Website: lowes
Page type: receipt
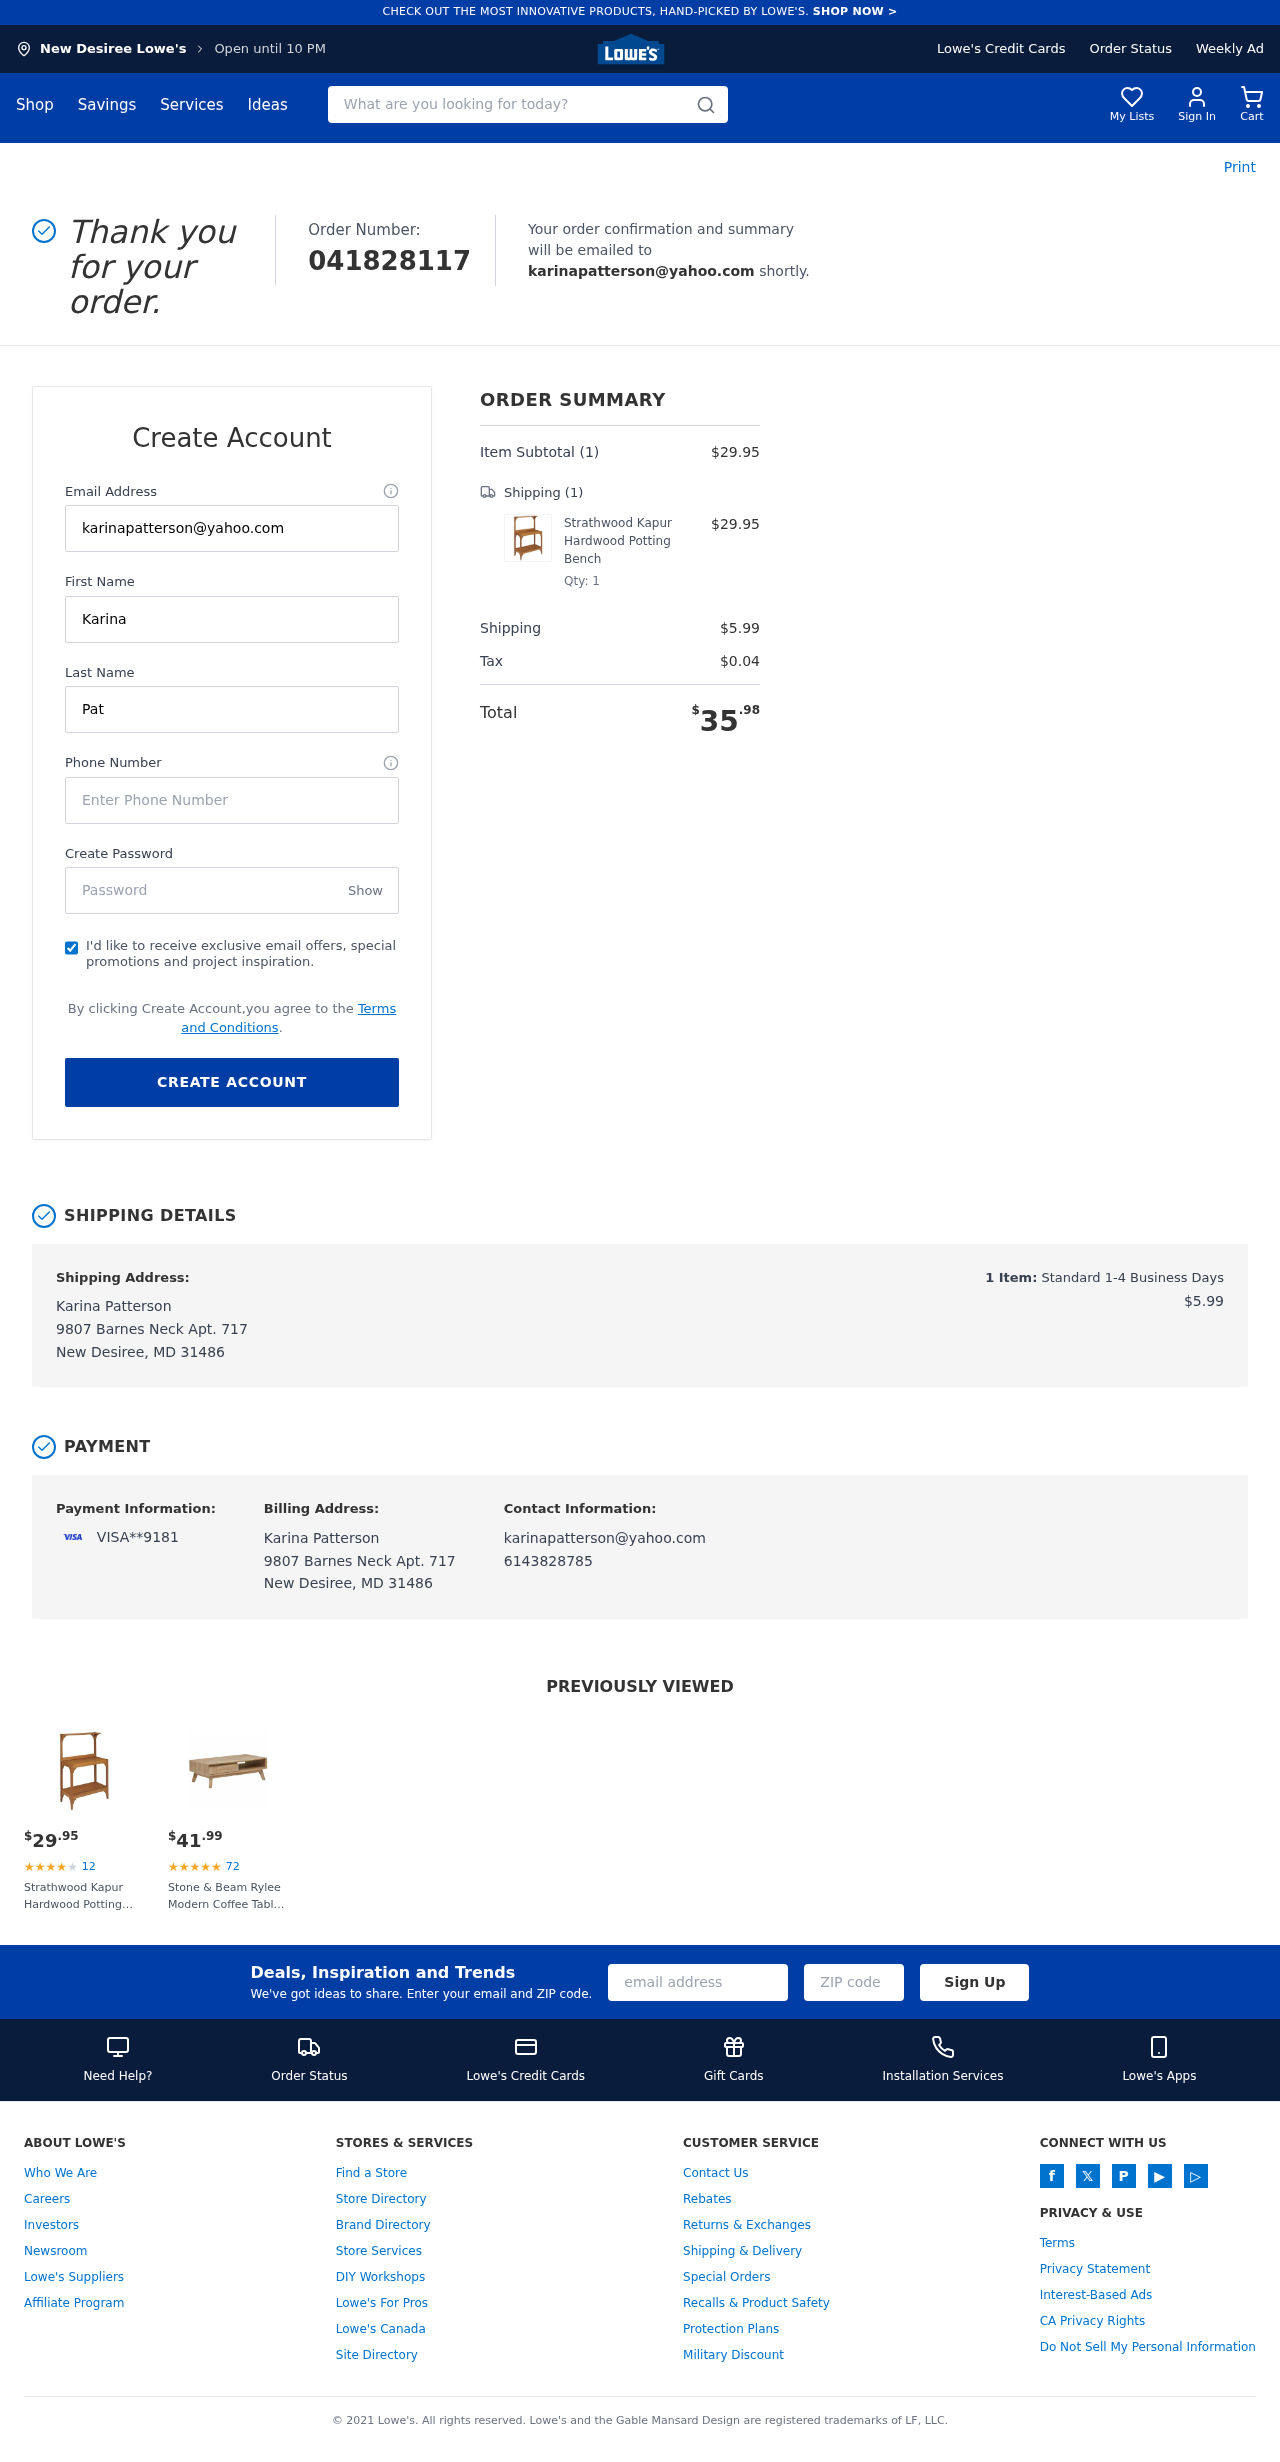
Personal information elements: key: PII_CARD_LAST4
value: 9181
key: PII_CARD_TYPE
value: VISA
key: PII_CITY
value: New Desiree
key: PII_EMAIL
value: karinapatterson@yahoo.com
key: PII_FULLNAME
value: Karina Patterson
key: PII_PHONE
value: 6143828785
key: PII_STREET
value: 9807 Barnes Neck Apt. 717
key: PII_FIRSTNAME
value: Karina
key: PII_LASTNAME
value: Patterson
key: PII_CITY_STATE_ZIP
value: New Desiree, MD 31486
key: PII_FULLNAME2
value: Karina Patterson
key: PII_FULLNAME3
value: Karina Patterson
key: PII_FIRSTNAME2
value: Karina
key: PII_FIRSTNAME3
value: Karina
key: PII_LASTNAME2
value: Patterson
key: PII_LASTNAME3
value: Patterson
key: PII_FIRSTNAME_DERIVED
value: Karina
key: PII_LASTNAME_DERIVED
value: Patterson
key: PII_FULLNAME_DERIVED
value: Karina Patterson
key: PII_NAME_FULL_DERIVED
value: Karina Patterson
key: PII_POSTCODE
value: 31486
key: PII_STATE_ABBR
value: MD
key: PII_POSTCODE_FULL
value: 31486
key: PII_CITY_STATE
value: New Desiree, MD
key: PII_STATE_ABBR3
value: MD
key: PII_POSTCODE_NUMERIC
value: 31486
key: PII_EMAIL2
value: karinapatterson@yahoo.com
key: PII_EMAIL3
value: karinapatterson@yahoo.com
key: PII_PHONE_LINE
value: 8785
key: PII_PHONE_SUFFIX
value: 8785
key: PII_PHONE2
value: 6143828785
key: PII_PHONE3
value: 6143828785
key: PII_PHONE_NUMERIC
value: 6143828785
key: PII_PHONE_LINE_NUMERIC
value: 8785
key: PII_PHONE_SUFFIX_NUMERIC
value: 8785
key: PII_PHONE2_NUMERIC
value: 6143828785
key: PII_PHONE3_NUMERIC
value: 6143828785
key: PII_PHONE_DIGITS
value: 6143828785
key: PII_PHONE_LAST4
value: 8785
Product elements: key: PRODUCT1_NAME
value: Strathwood Kapur Hardwood Potting Bench
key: PRODUCT1_PRICE
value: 29.95
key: PRODUCT1_QUANTITY
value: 1
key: PRODUCT2_NAME
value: Stone & Beam Rylee Modern Coffee Table 19.69"H, Mixed Gray
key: PRODUCT2_NUM_RATINGS
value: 72
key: PRODUCT2_PRICE
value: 41.99
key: PRODUCT1_PRICE2
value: $29.95
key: PRODUCT1_RATING2
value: ★
★
★
★
★
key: PRODUCT1_NUM_RATINGS2
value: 12
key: PRODUCT1_NAME2
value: Strathwood Kapur Hardwood Potting Bench
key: PRODUCT2_RATING
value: ★
★
★
★
★
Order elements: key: ORDER_ID
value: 041828117
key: ORDER_NUM_ITEMS
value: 1
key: ORDER_SUBTOTAL
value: $29.95
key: ORDER_NUM_ITEMS2
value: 1
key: ORDER_SHIPPING_COST
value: $5.99
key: ORDER_TAX
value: $0.04
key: ORDER_TOTAL
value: $35.98
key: ORDER_NUM_ITEMS3
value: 1
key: ORDER_SHIPPING_COST2
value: $5.99
Search elements: key: HEADER_SEARCH
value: What are you looking for today?